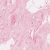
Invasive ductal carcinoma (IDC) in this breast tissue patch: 0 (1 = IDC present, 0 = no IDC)